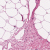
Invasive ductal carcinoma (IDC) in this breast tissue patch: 0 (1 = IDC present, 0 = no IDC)